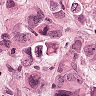
Metastatic tissue present: yes